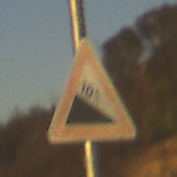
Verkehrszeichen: Gefaelle10
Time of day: SunriseSunset
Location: Outdoor (RoadRail)
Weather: PartlyCloudy
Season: NotSpecified
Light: Natural